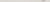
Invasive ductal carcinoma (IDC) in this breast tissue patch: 0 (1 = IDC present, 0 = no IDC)